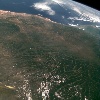
Label: land